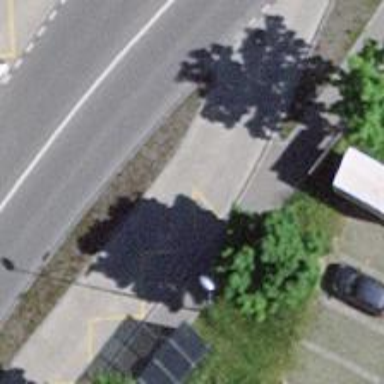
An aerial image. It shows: Platform with shelter for public transport.